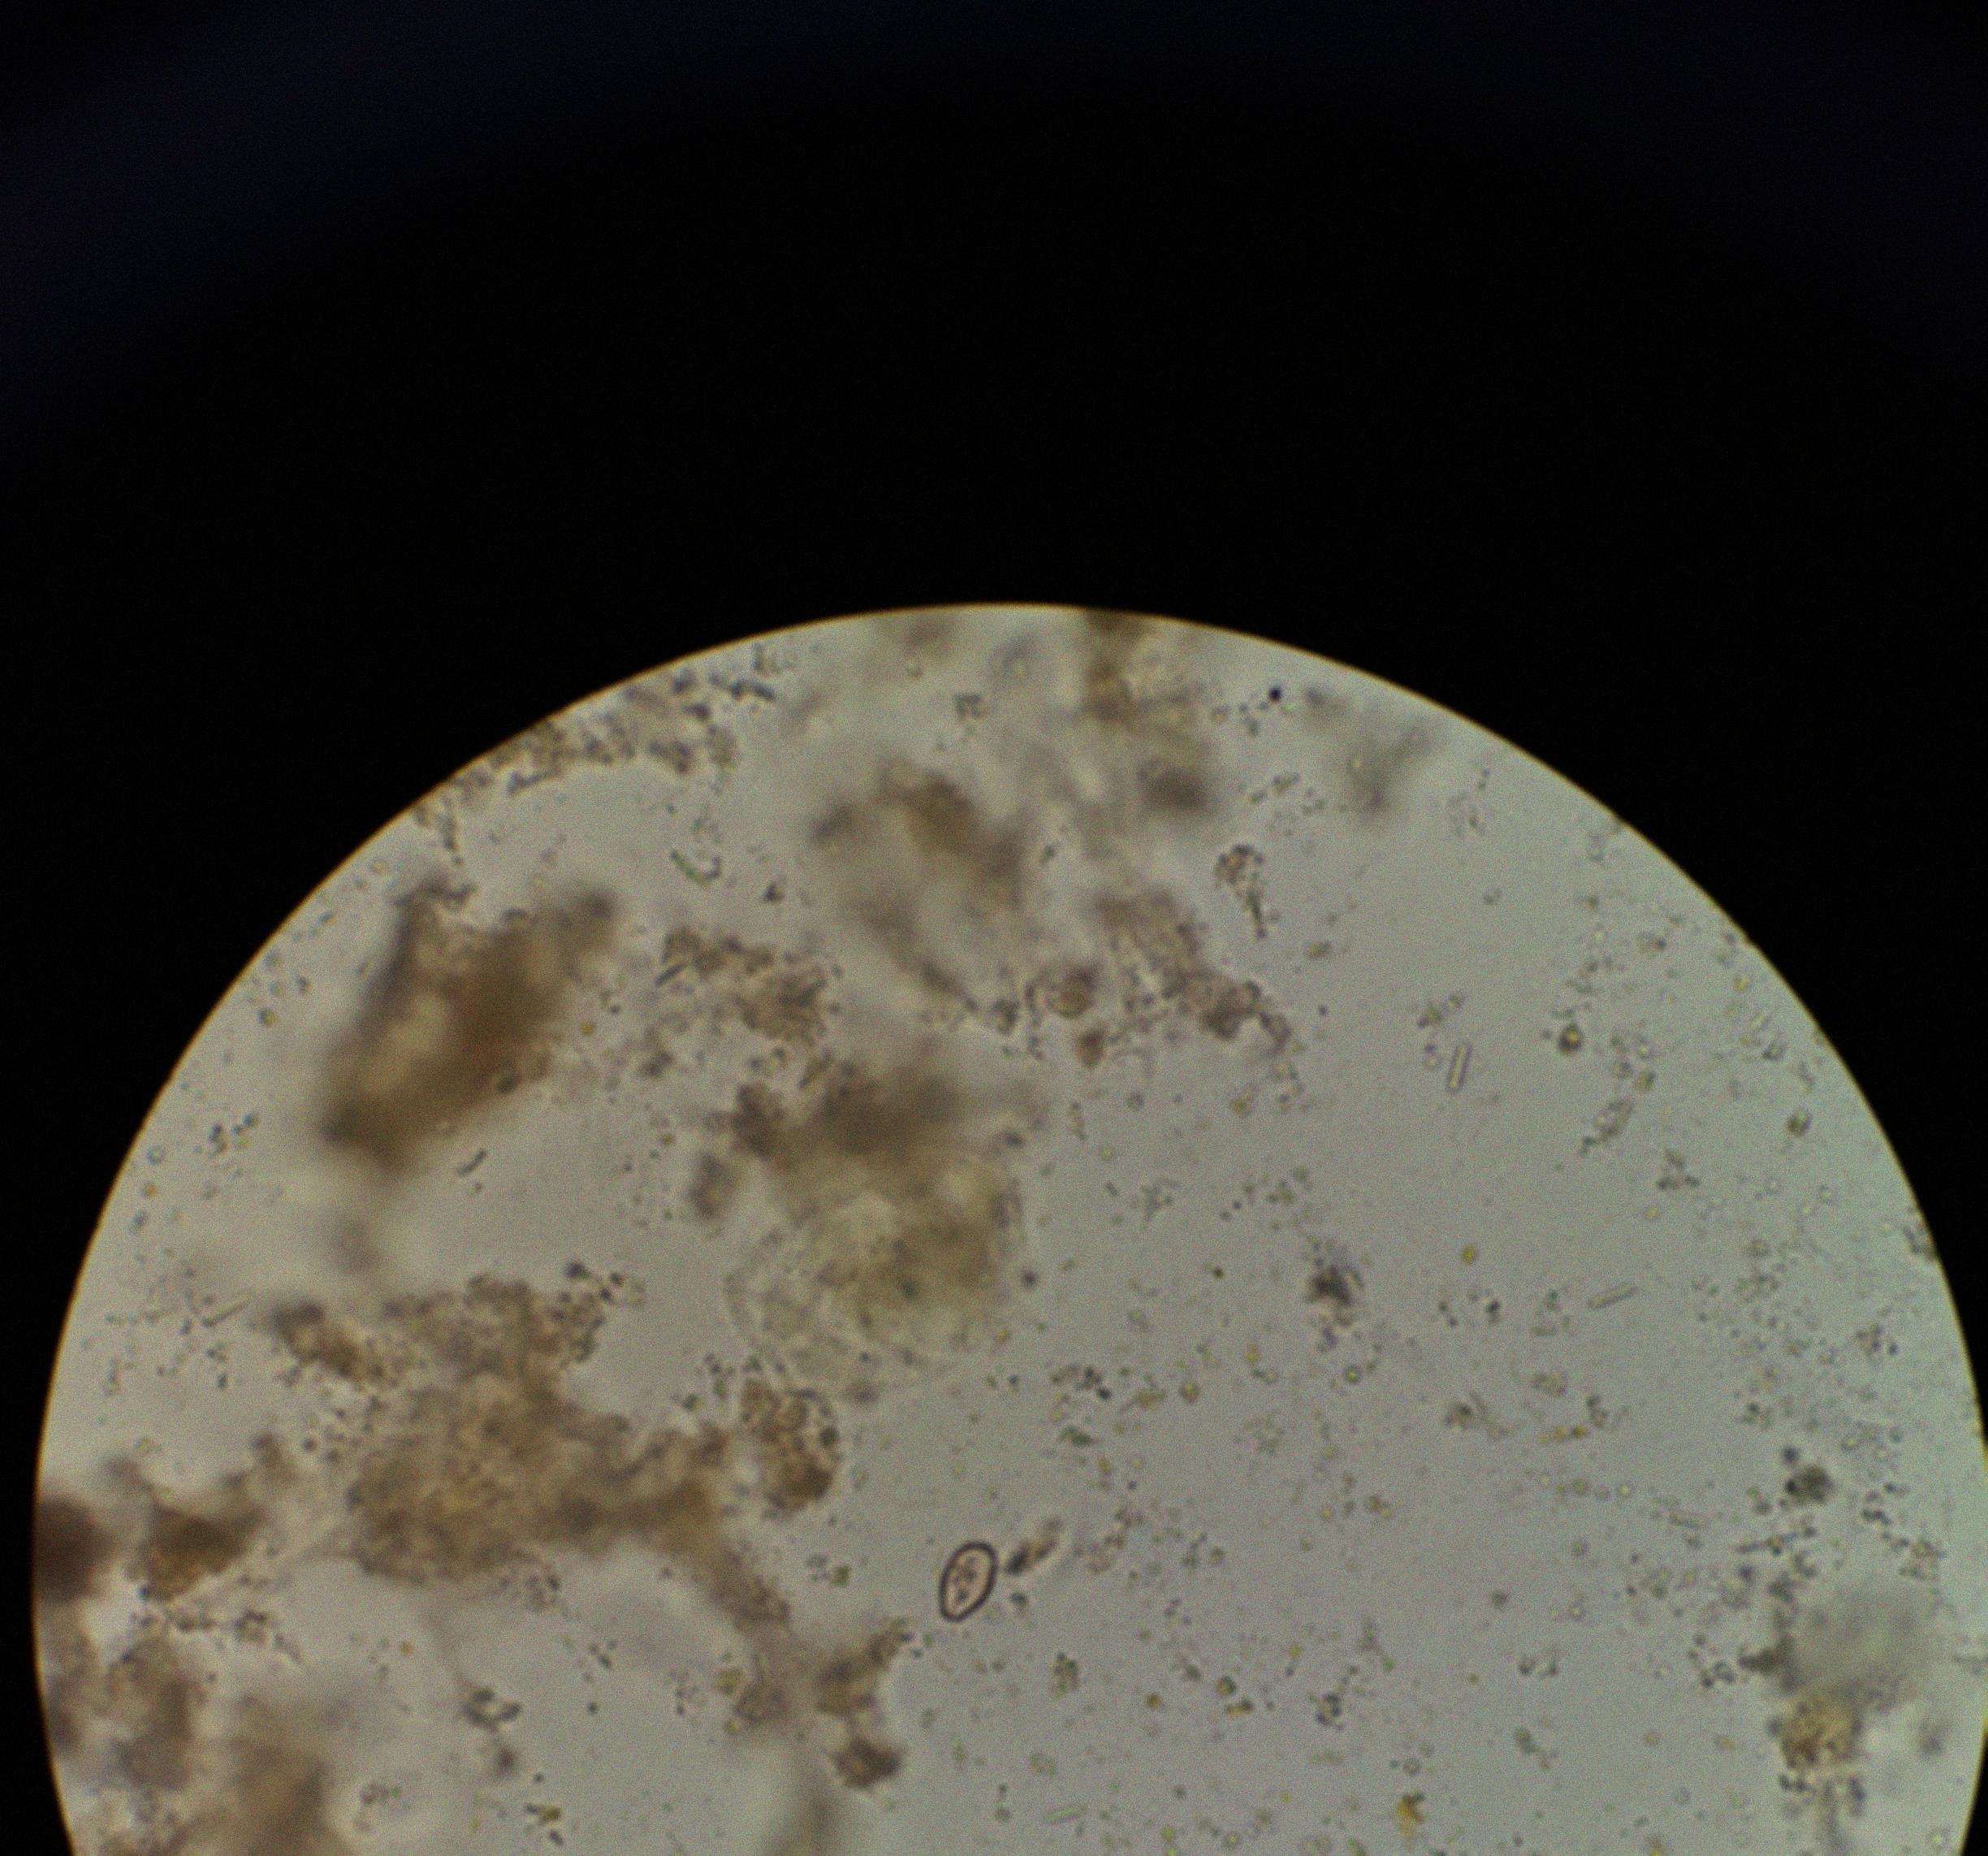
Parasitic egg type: Opisthorchis viverrine